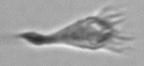
Label: Paratontonia_gracillima